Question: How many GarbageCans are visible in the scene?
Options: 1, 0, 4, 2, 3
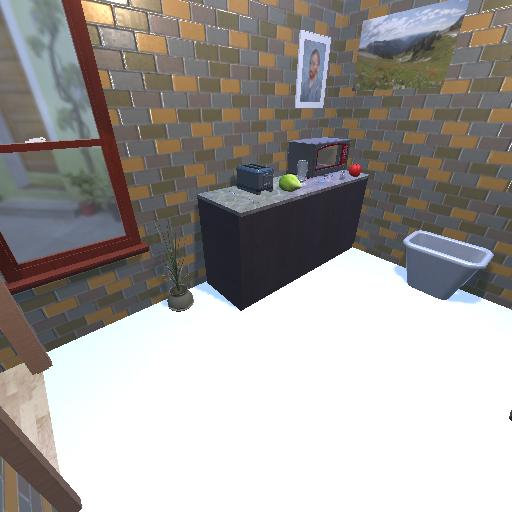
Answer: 1